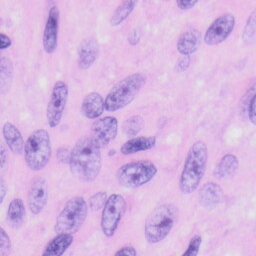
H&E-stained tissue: Skin